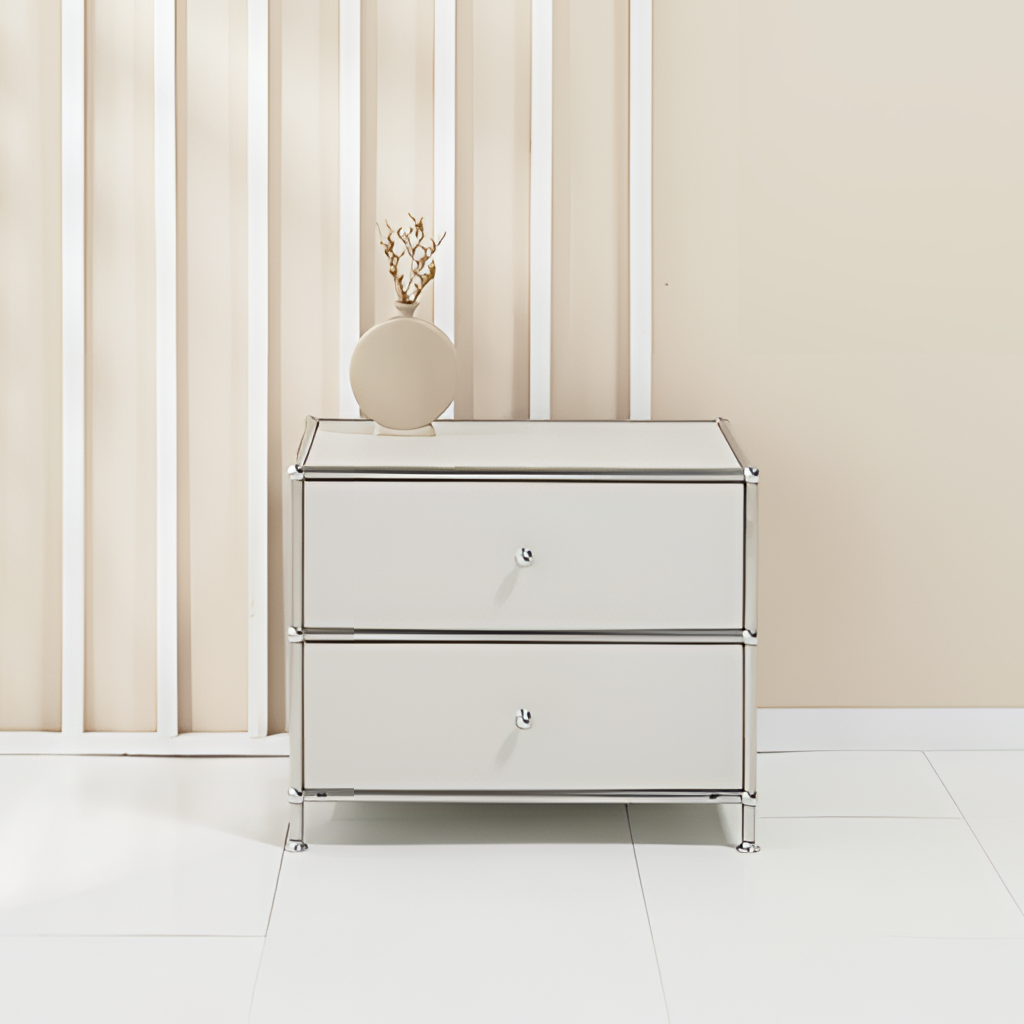
living room, white metal dresser, paint wallpaper, with solid pattern, white tile flooring, with large square pattern, minimalist